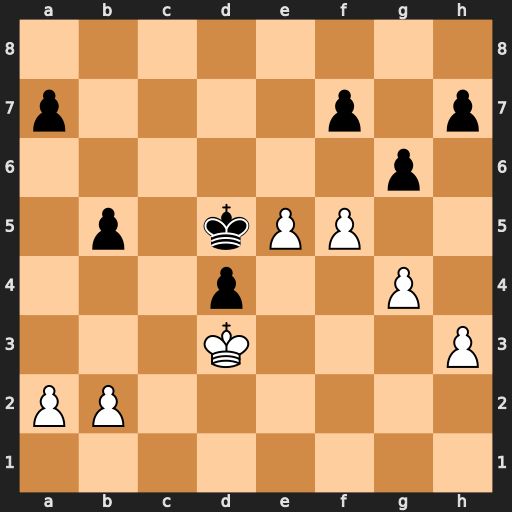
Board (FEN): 8/p4p1p/6p1/1p1kPP2/3p2P1/3K3P/PP6/8
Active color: w
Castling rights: -
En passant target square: -
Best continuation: e6 fxe6 f6 Kd6 Kxd4